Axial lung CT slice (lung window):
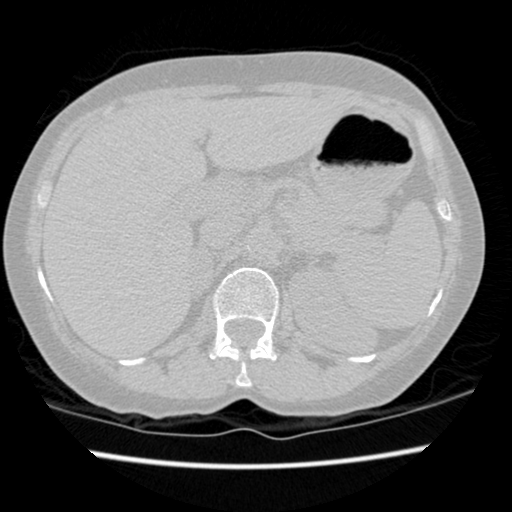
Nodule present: no